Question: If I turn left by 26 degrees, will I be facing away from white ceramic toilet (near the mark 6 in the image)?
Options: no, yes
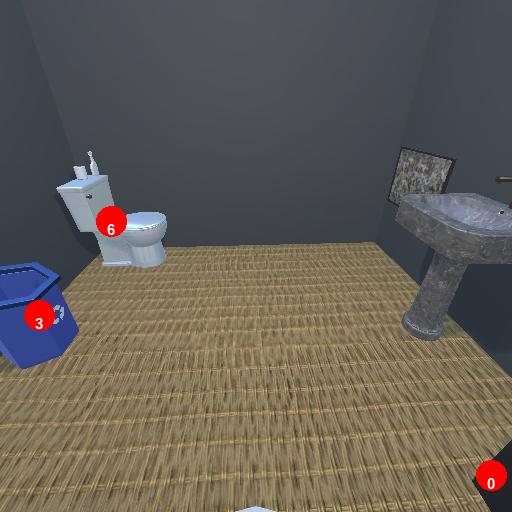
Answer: no